Interaction volume radius: 5 \u00c5
Interaction volume height: 15 \u00c5
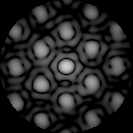
Disorder parameter: 0.2339